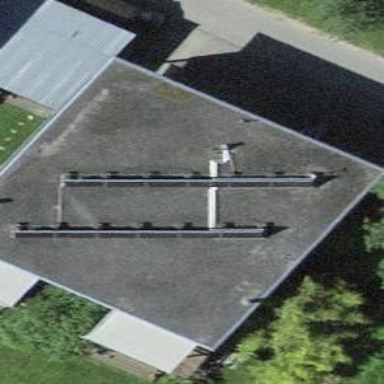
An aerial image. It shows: Terrace building.